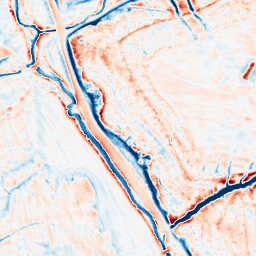
Category: edge_preserving
Decomposition family: guided
Decomposition parameters: radius: 4
eps: 1
Upsampling method: sinc_blackman
Upsampling parameters: scale: 2
kernel_size: 8
Upsampling scale: 2